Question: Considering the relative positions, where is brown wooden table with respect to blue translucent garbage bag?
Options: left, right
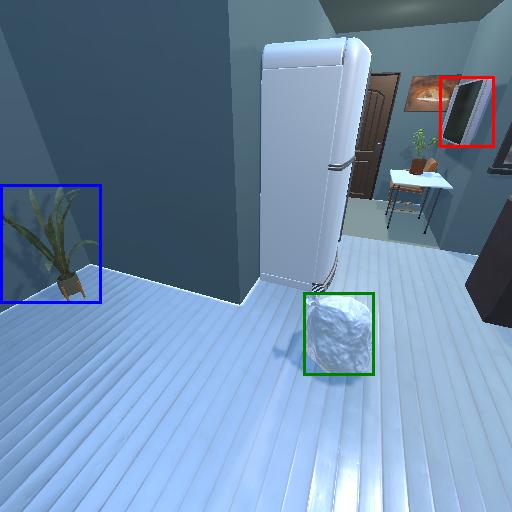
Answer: left